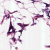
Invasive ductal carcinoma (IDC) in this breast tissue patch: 0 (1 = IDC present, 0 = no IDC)